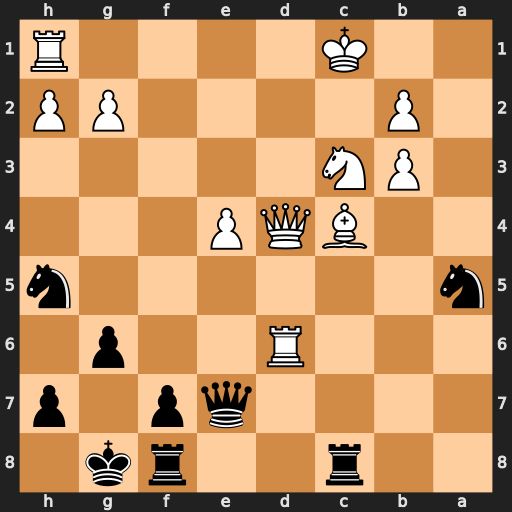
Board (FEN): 2r2rk1/4qp1p/3R2p1/n6n/2BQP3/1PN5/1P4PP/2K4R
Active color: b
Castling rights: -
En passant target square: -
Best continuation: Rxc4 bxc4 Nb3+ Kc2 Nxd4+